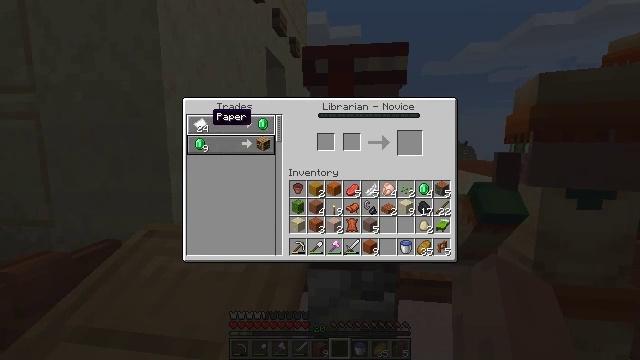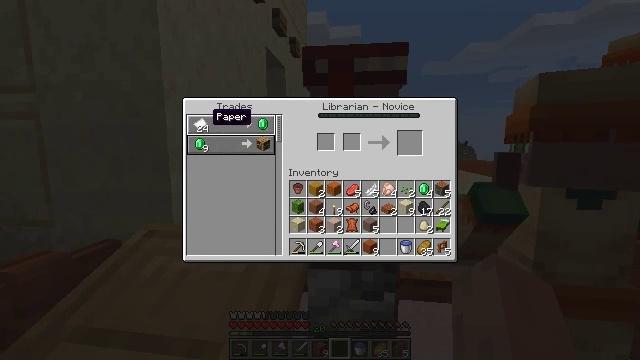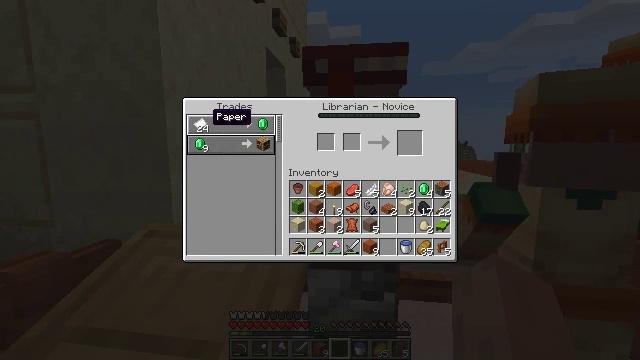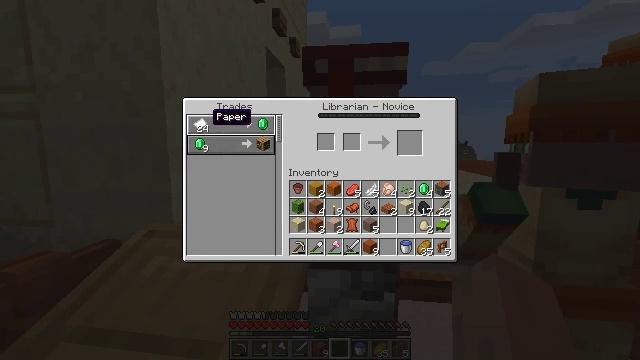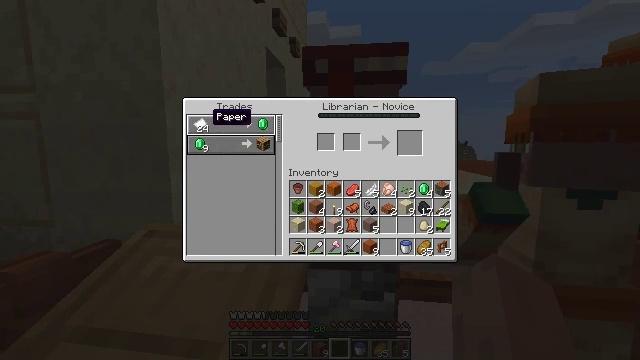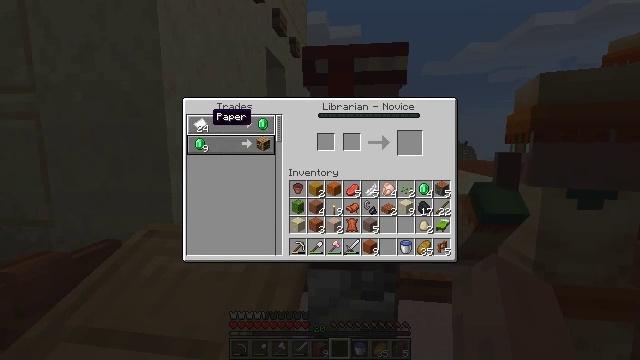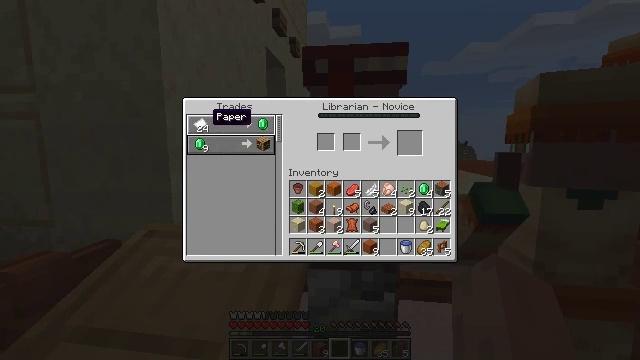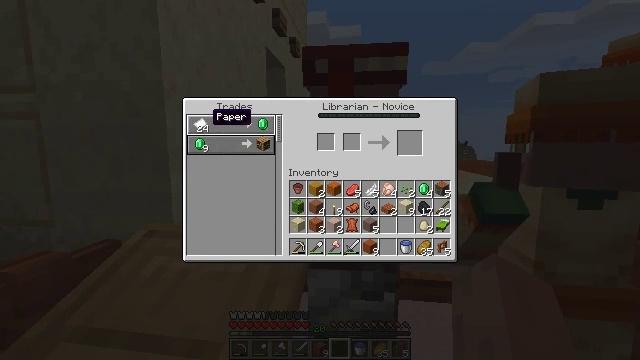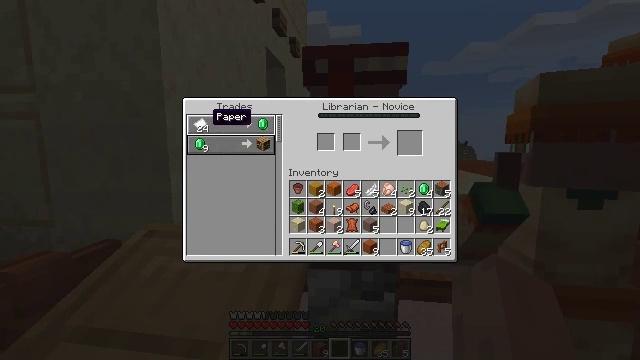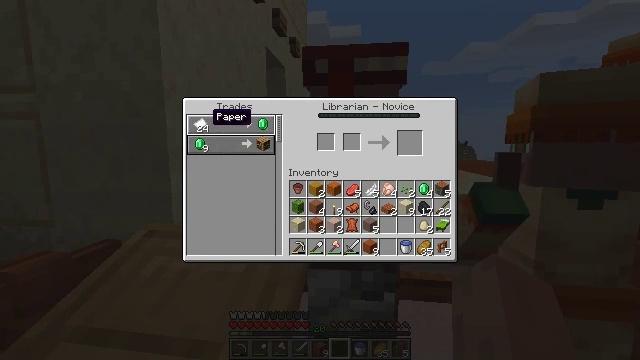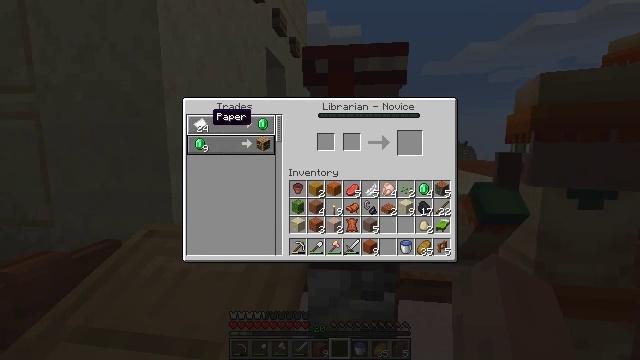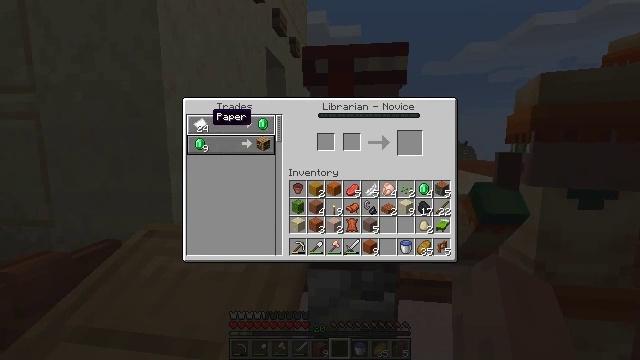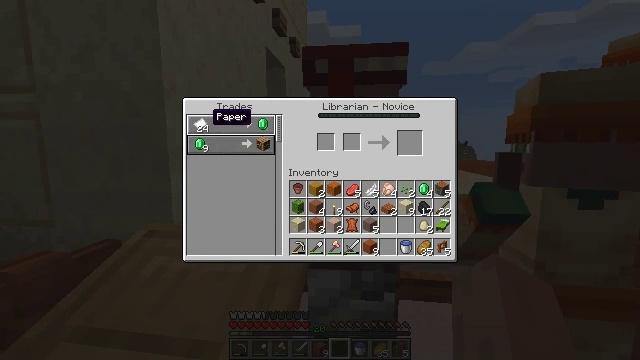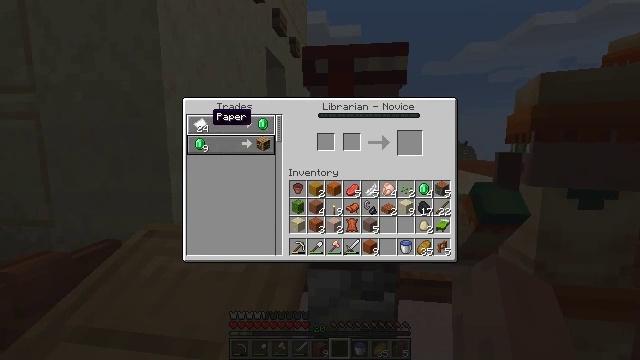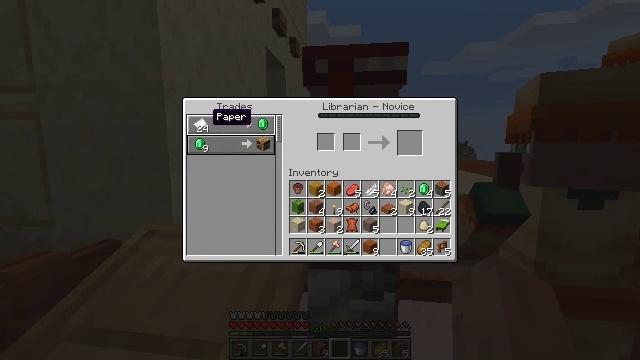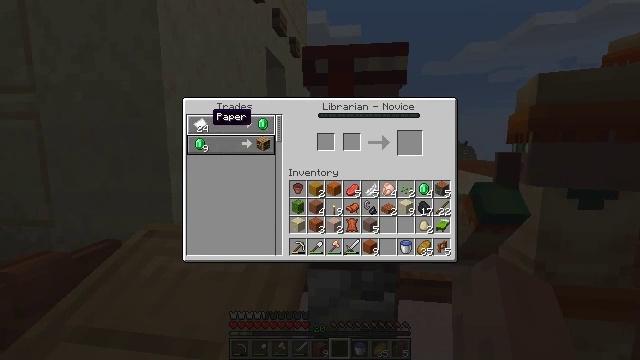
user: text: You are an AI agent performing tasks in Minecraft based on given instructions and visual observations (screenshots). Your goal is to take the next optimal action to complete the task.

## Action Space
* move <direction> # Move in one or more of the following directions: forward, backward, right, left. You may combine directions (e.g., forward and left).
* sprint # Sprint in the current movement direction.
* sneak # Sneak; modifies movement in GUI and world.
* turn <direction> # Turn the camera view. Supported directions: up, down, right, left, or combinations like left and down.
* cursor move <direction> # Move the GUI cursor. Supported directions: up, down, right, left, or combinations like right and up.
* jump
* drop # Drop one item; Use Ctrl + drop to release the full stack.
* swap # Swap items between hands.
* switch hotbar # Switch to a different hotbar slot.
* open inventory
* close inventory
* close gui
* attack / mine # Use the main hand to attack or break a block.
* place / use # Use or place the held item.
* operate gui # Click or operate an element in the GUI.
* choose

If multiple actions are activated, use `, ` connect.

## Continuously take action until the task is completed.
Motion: motion action
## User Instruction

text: Destroy the lectern to reuse it.
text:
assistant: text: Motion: no_op
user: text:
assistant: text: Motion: no_op
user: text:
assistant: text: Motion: no_op
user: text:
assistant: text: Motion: no_op
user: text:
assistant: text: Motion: no_op
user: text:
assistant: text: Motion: no_op
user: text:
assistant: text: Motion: no_op
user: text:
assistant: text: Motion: no_op
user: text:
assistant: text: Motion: no_op
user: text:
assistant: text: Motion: no_op
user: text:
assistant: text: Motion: no_op
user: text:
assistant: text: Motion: no_op
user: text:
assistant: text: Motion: no_op
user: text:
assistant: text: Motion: no_op
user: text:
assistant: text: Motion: no_op
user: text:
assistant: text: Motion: no_op
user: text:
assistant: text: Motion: no_op
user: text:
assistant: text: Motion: no_op
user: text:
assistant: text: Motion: no_op
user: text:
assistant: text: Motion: no_op
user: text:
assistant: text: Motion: no_op
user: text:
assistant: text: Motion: no_op
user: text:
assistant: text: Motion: no_op
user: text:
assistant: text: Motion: no_op
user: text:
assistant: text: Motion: no_op
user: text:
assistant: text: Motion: close gui
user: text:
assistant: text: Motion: turn down
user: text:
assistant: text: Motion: turn down
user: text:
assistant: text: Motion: turn left and down
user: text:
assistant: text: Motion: turn left and down